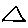
Label: triangle